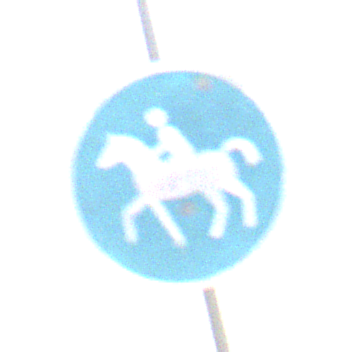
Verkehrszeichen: Reitweg
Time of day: MorningAfternoon
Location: Outdoor (Suburban)
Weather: PartlyCloudy
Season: NotSpecified
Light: Natural